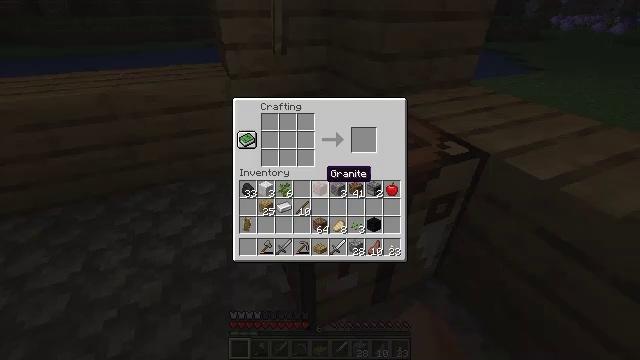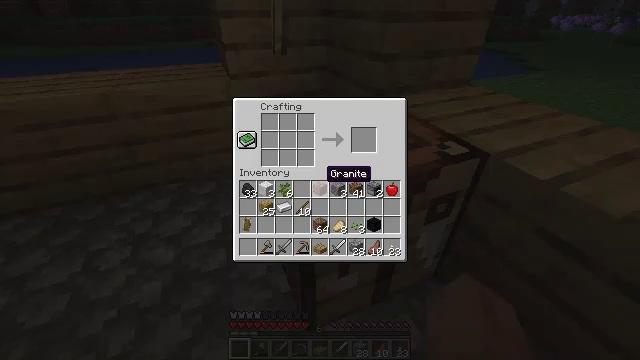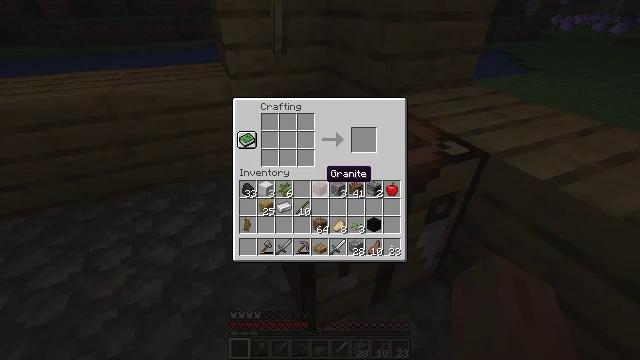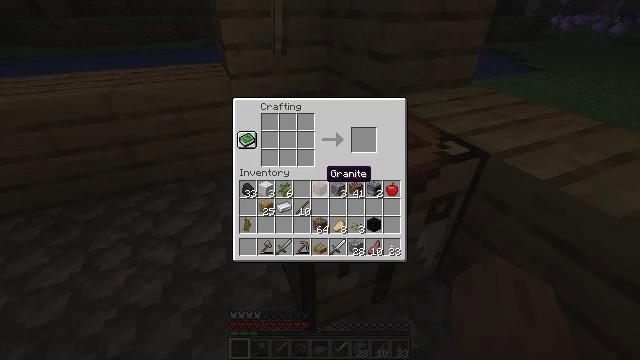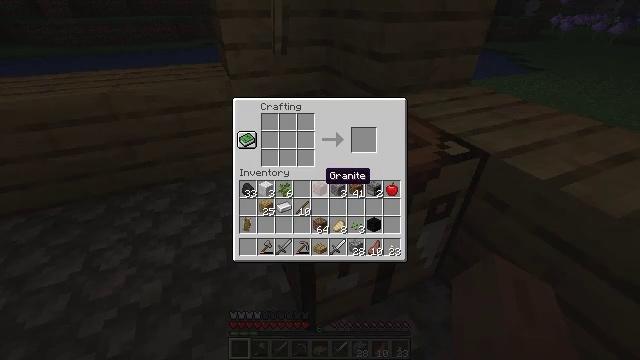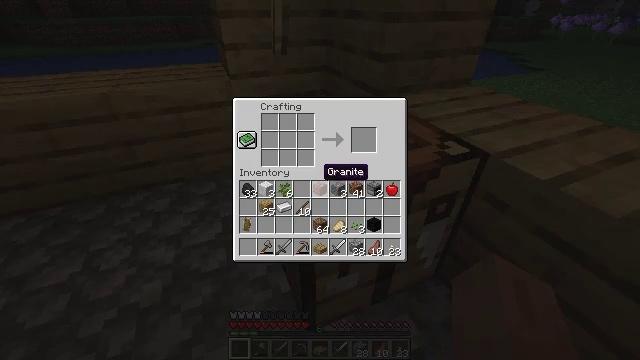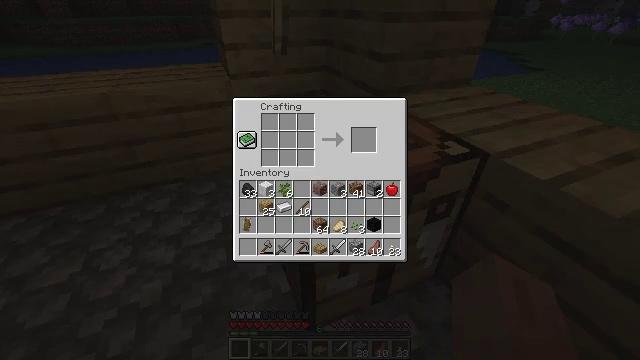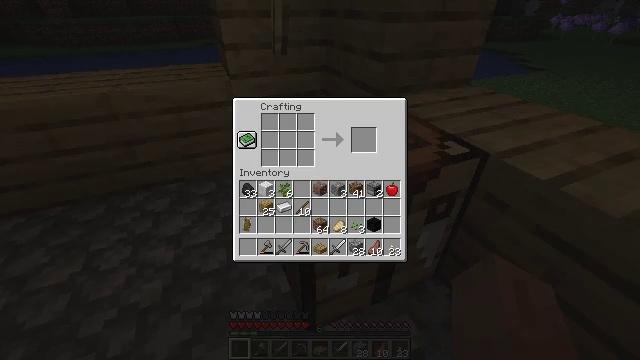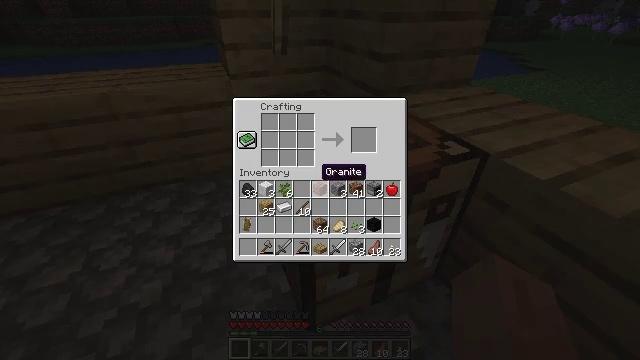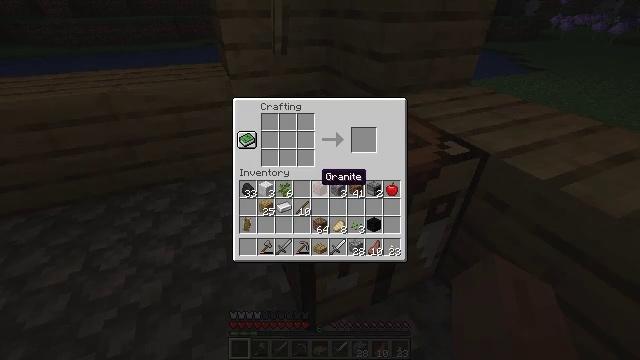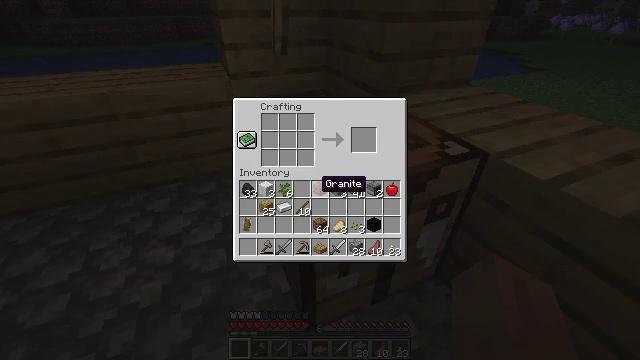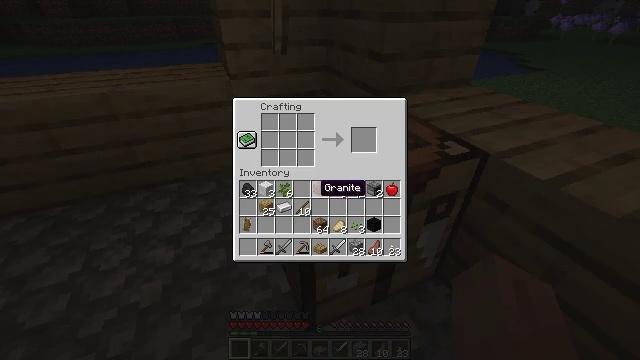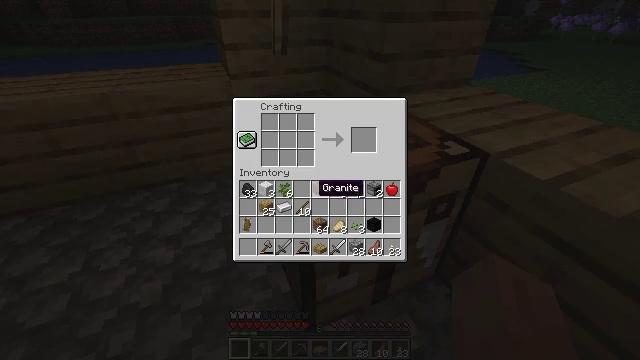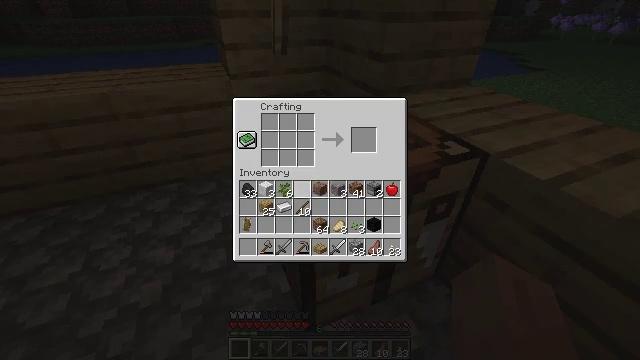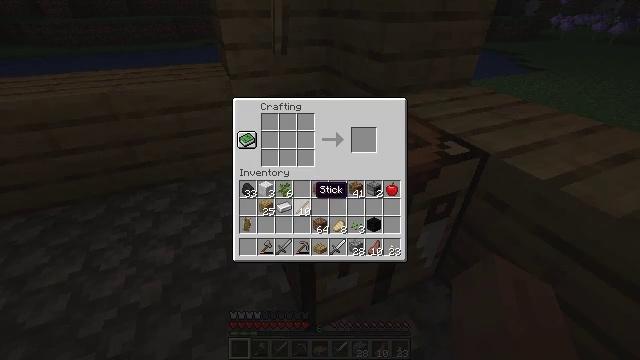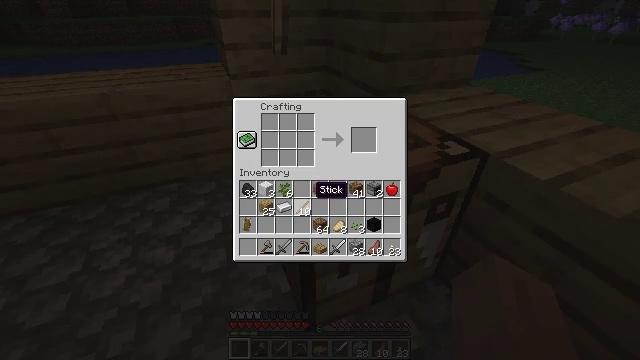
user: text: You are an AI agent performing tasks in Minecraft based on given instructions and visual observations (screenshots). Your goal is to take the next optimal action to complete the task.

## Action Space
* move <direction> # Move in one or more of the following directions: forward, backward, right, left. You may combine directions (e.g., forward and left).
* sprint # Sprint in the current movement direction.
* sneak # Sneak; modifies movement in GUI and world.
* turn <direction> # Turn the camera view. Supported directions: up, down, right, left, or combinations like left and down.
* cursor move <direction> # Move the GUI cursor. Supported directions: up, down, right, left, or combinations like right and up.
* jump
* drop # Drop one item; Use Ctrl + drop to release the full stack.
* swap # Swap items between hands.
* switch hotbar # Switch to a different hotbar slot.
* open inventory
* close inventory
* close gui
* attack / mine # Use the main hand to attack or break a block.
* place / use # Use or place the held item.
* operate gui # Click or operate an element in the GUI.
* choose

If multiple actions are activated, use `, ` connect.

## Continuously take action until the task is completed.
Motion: motion action
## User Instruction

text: Open a crafting table to craft an iron shovel.
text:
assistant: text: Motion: no_op
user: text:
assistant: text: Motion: no_op
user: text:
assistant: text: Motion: no_op
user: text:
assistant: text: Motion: no_op
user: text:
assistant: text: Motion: no_op
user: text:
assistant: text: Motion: no_op
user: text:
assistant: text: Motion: no_op
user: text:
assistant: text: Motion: no_op
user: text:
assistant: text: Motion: no_op
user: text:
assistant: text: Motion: cursor move down
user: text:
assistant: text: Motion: no_op
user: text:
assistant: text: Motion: no_op
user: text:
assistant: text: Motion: no_op
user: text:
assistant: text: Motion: no_op
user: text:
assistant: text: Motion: no_op
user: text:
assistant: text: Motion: no_op
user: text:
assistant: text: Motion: no_op
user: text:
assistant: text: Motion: no_op
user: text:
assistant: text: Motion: operate gui
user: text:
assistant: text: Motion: operate gui
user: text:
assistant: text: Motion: operate gui
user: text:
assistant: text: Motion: cursor move up
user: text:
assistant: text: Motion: cursor move up
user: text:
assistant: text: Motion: no_op
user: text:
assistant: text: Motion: no_op
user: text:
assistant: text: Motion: no_op
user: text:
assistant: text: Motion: no_op
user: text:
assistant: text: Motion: no_op
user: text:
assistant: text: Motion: no_op
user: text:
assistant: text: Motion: no_op